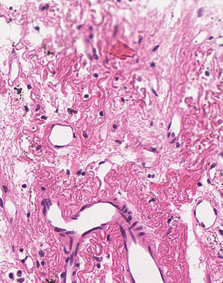
Tumor epithelial tissue: no
Tumor-associated stroma tissue: yes
Normal tissue: no